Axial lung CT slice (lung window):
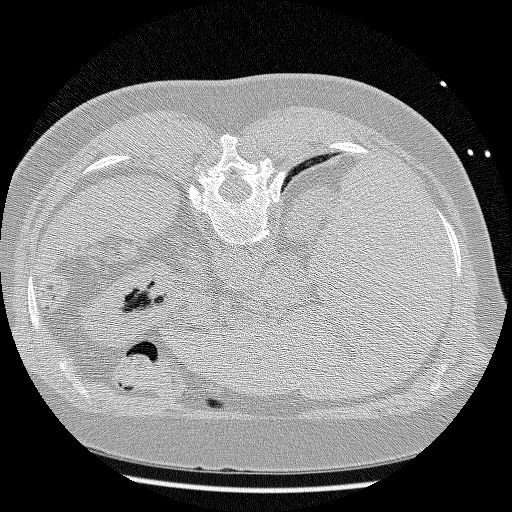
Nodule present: no